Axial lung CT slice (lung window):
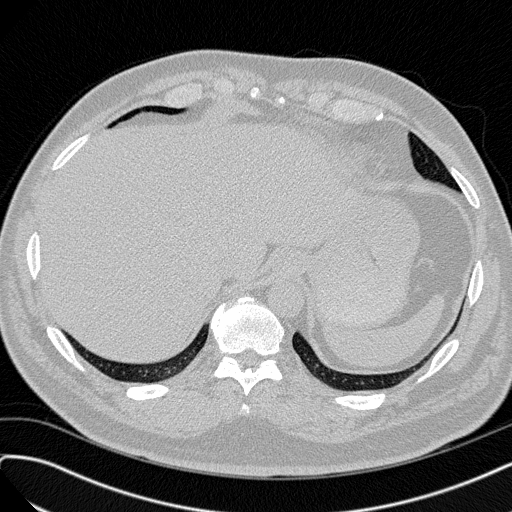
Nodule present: no